Field crop: tomato
Growth stage: 1
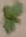
Species: solanum